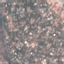
Land use / land cover: Residential